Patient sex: F
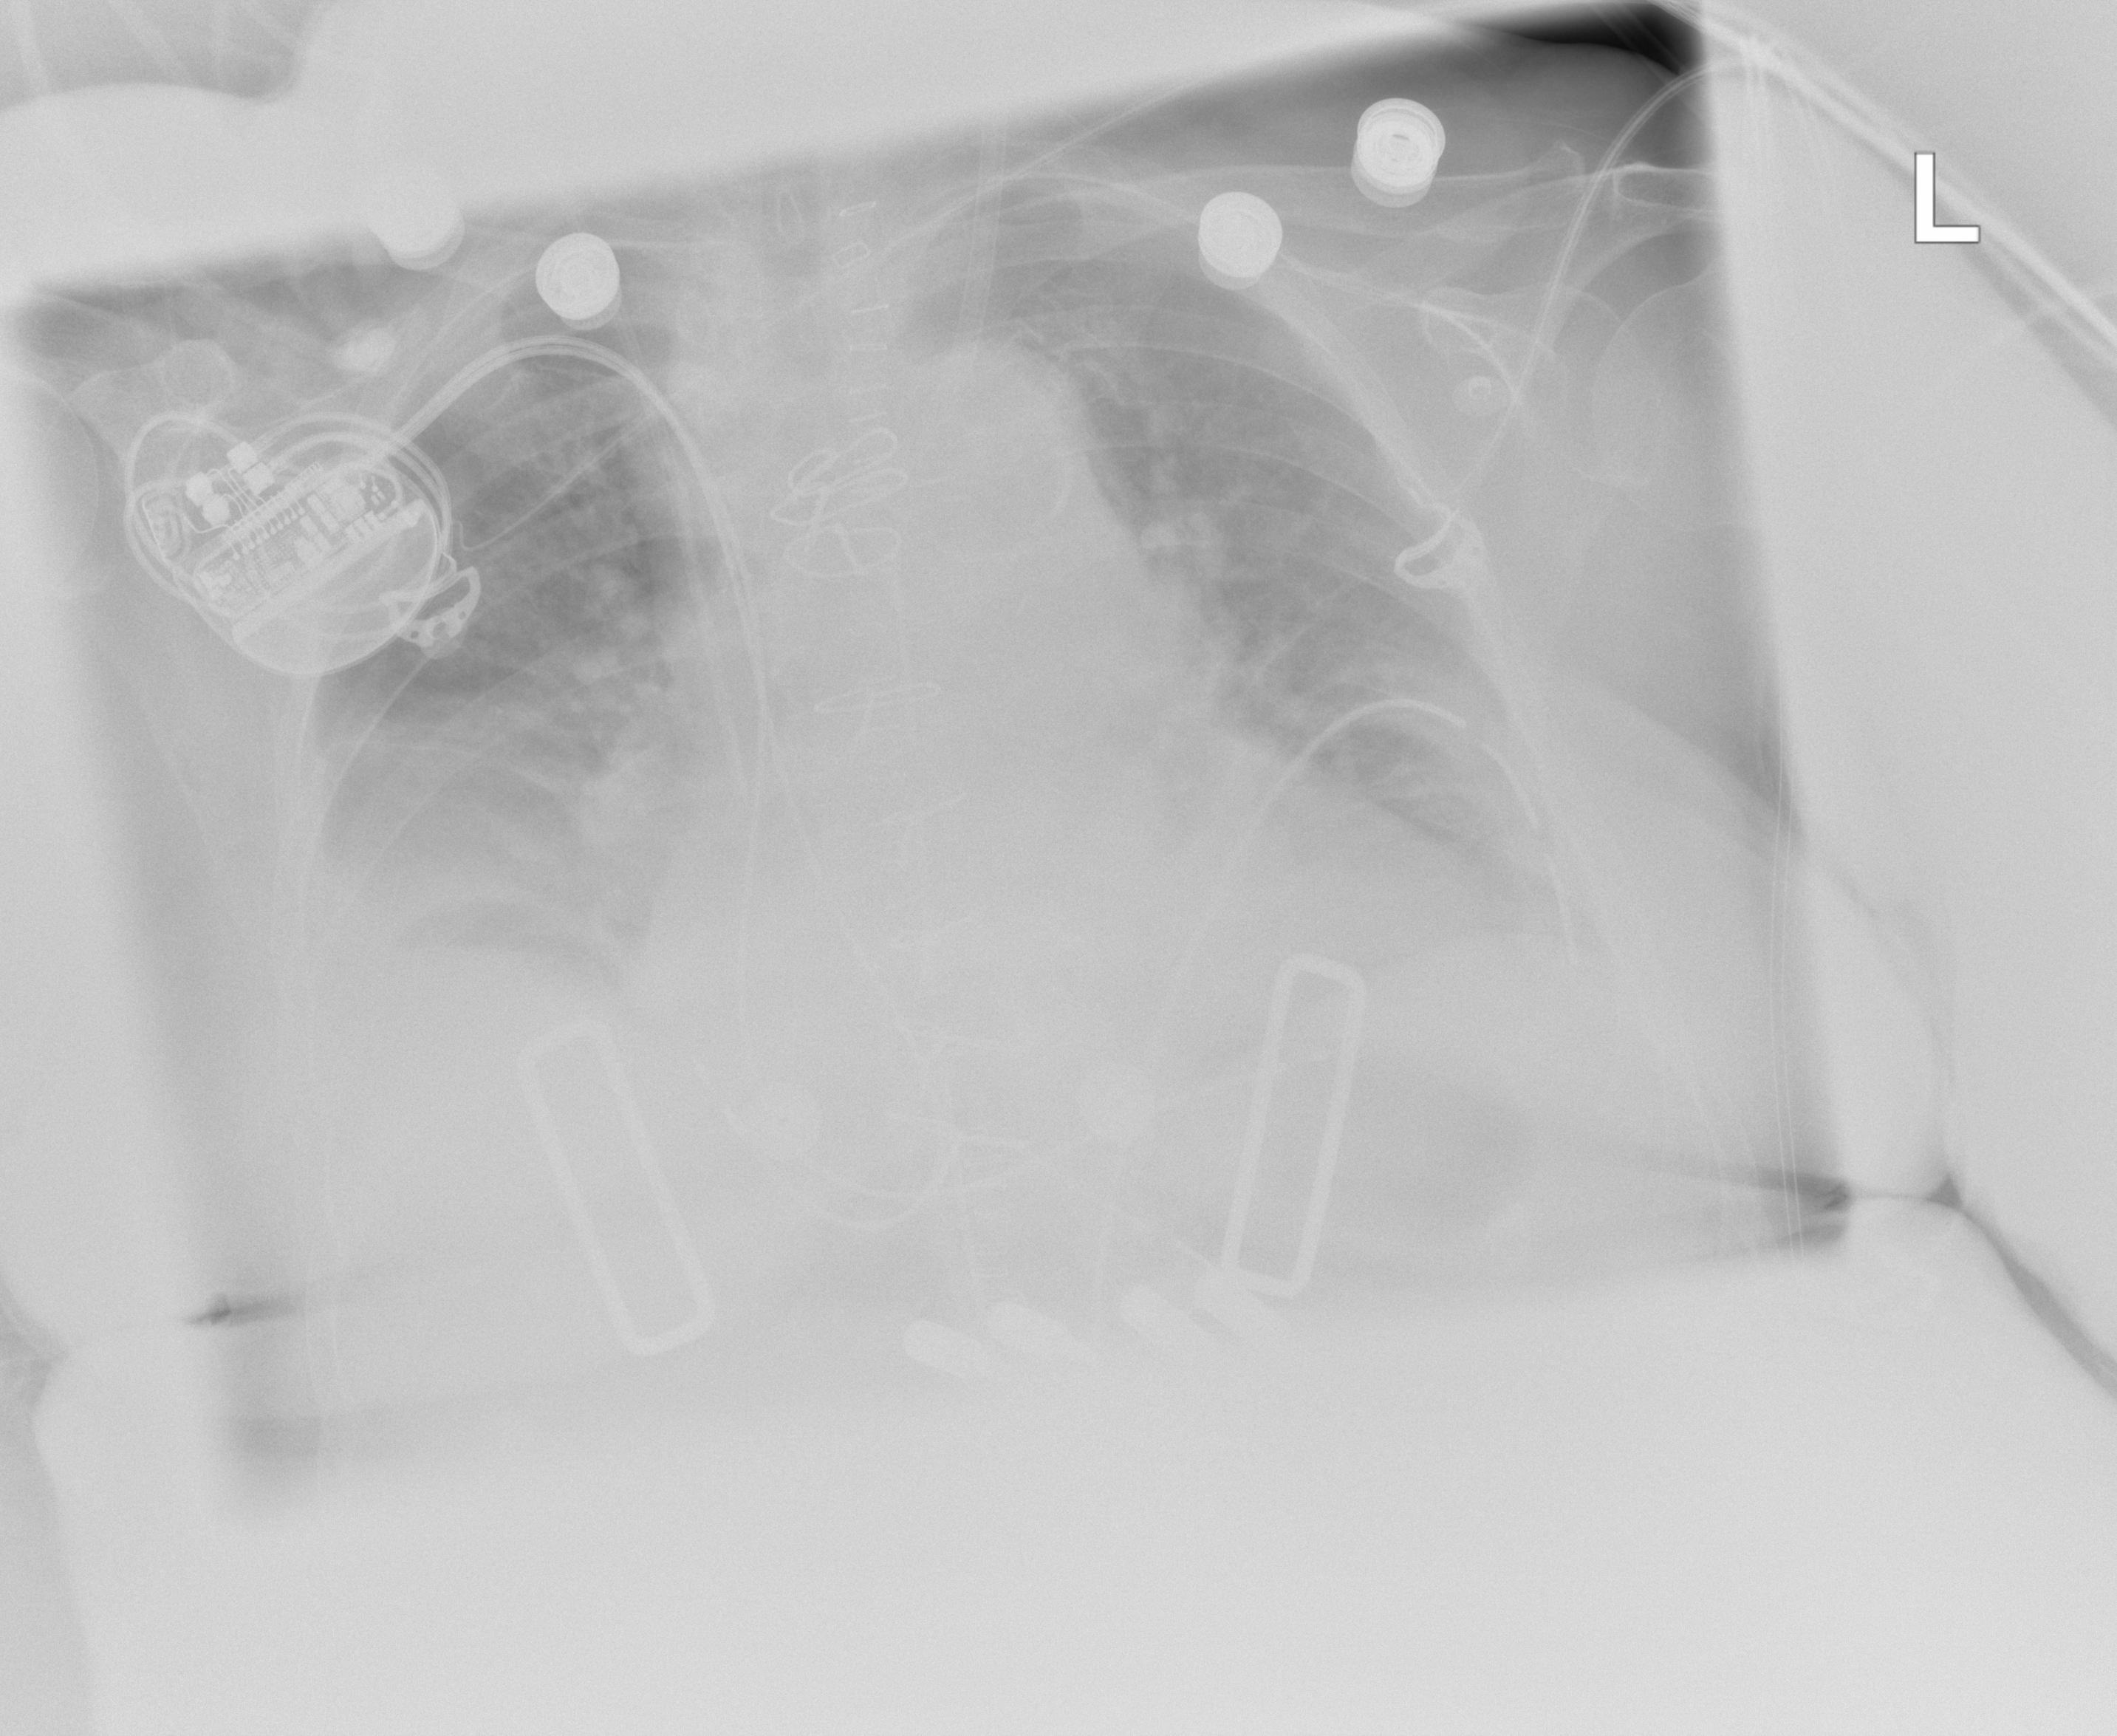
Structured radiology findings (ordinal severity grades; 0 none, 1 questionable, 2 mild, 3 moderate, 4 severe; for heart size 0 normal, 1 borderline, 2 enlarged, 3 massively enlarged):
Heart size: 2
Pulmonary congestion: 0
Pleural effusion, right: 2
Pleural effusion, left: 2
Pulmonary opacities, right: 0
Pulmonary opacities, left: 0
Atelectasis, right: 0
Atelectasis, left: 0